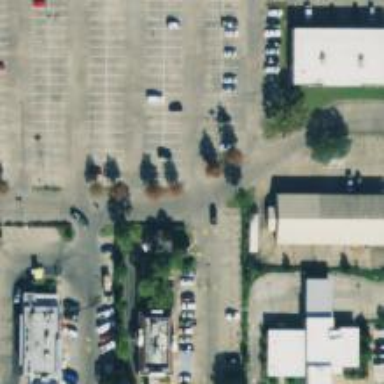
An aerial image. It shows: Parking space.